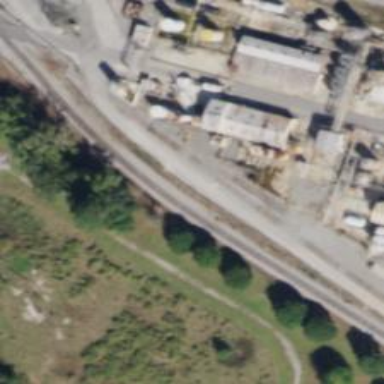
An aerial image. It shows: Disused railway spur line.